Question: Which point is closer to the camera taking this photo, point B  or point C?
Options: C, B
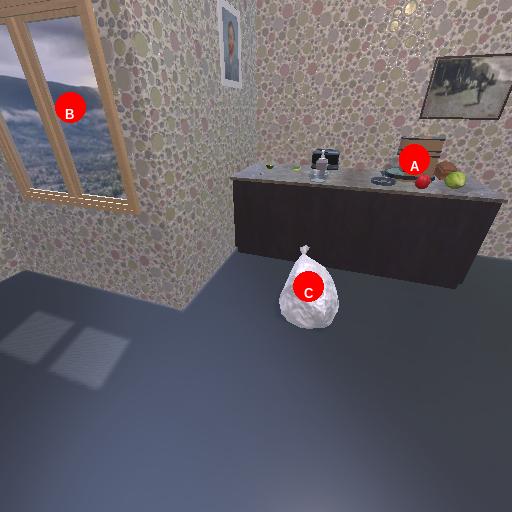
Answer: C